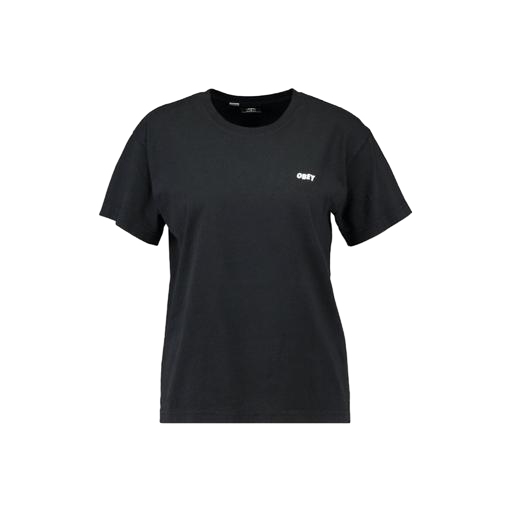
mid t-shirt, accent t-shirt, classic tee, white background